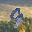
Label: 9